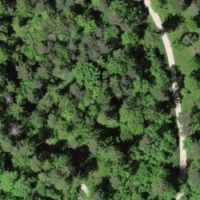
EUNIS habitat code: 41
Species observed at this site:
Melittis melissophyllum